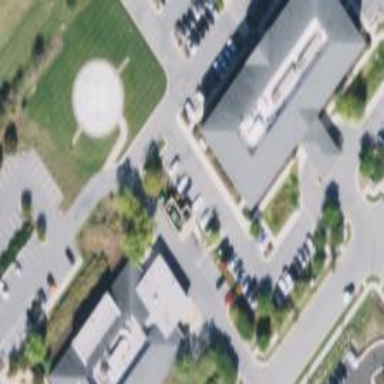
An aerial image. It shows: Clinic building providing healthcare services.